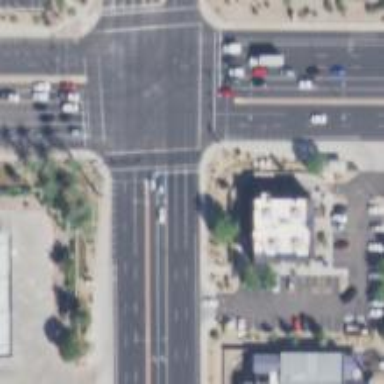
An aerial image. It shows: Solid stop line on the road marking.